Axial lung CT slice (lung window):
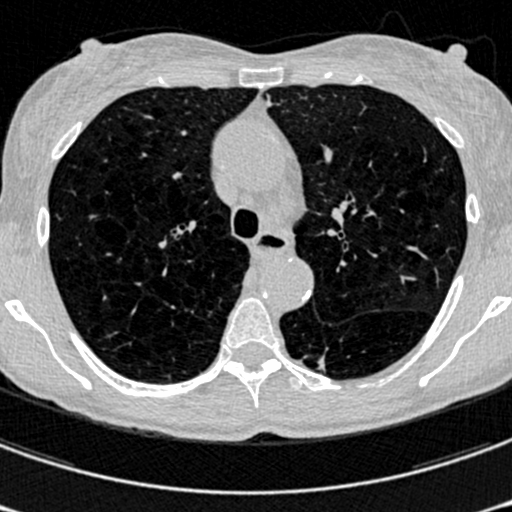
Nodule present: yes
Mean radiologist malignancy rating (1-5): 3